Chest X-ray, PA view. Patient: 51 years old, sex F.
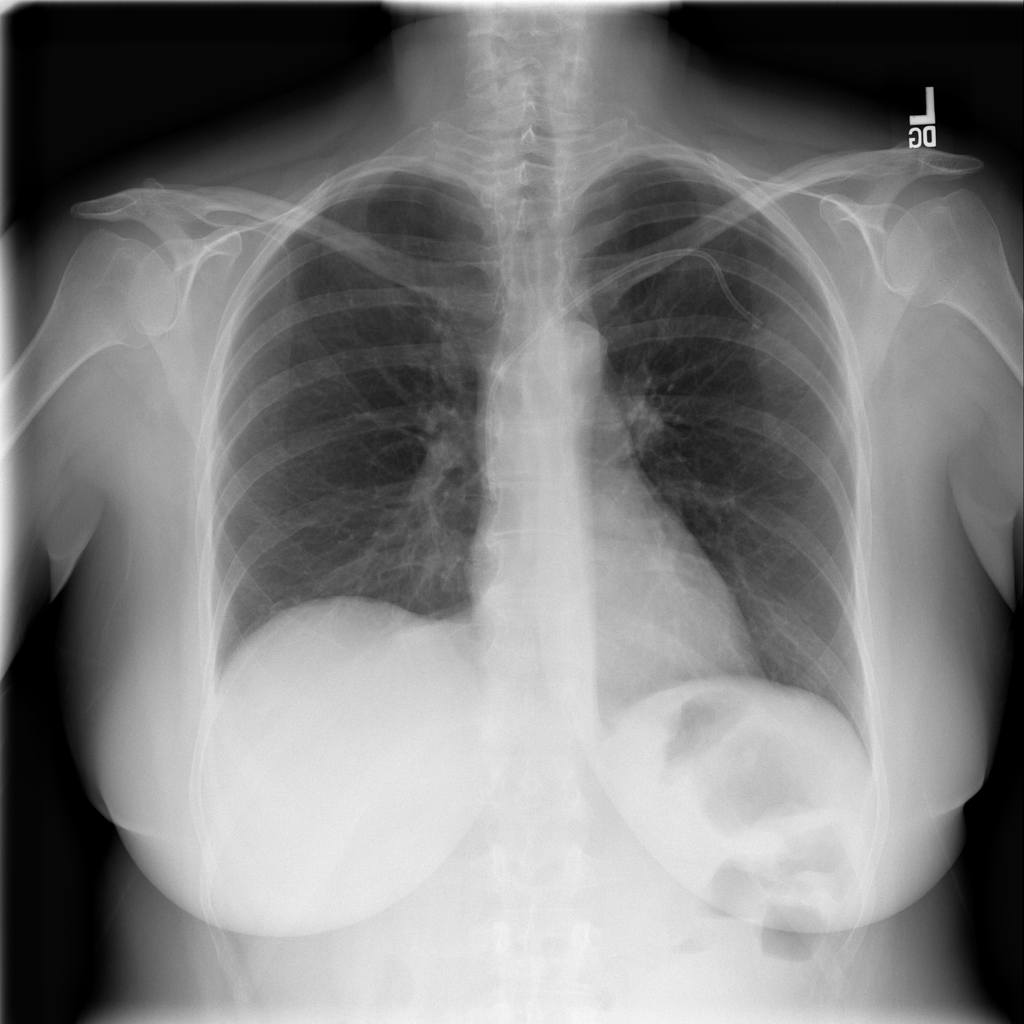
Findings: No Finding